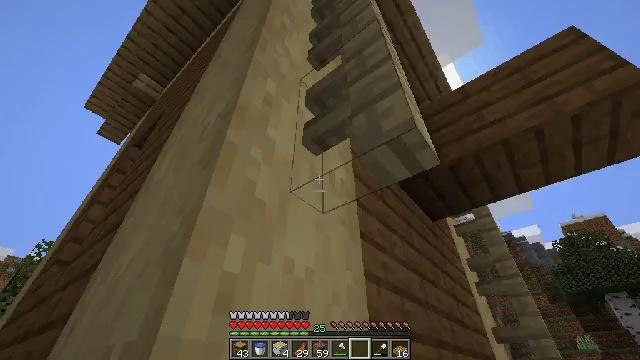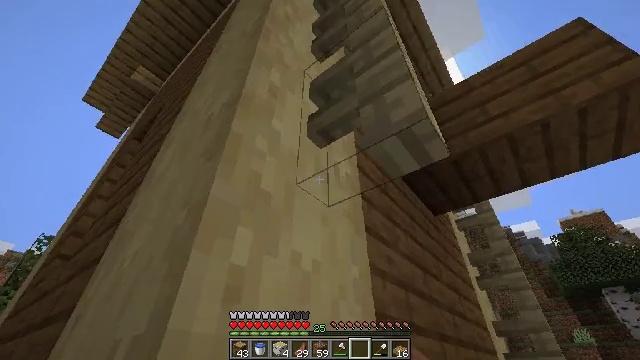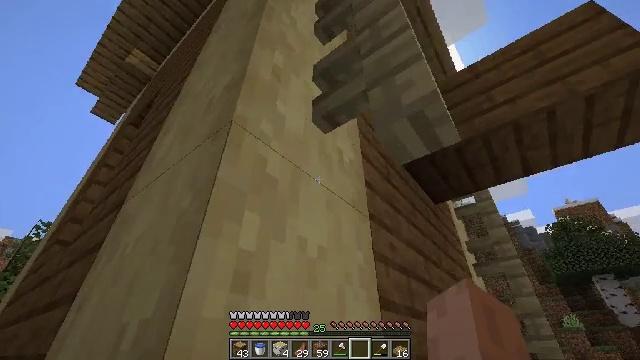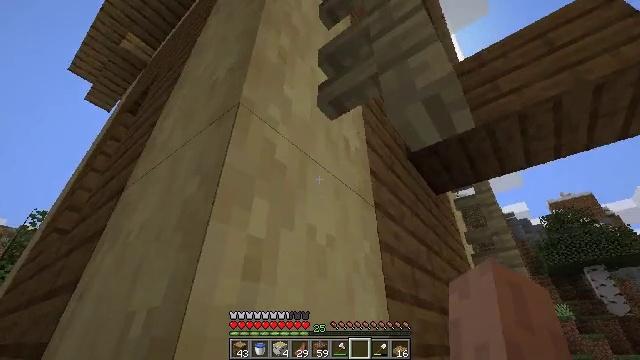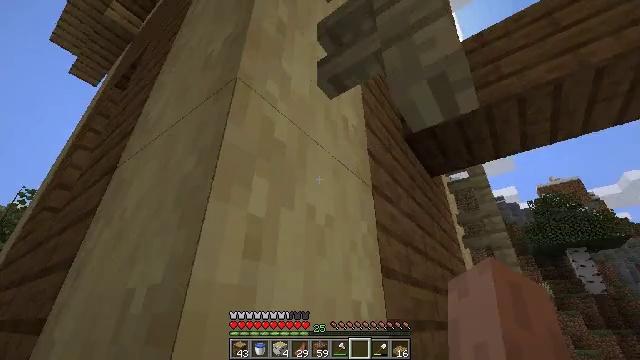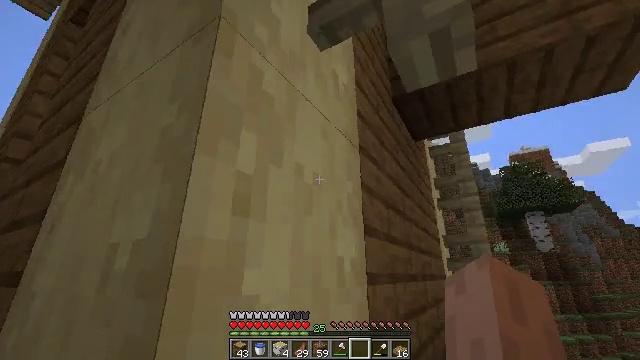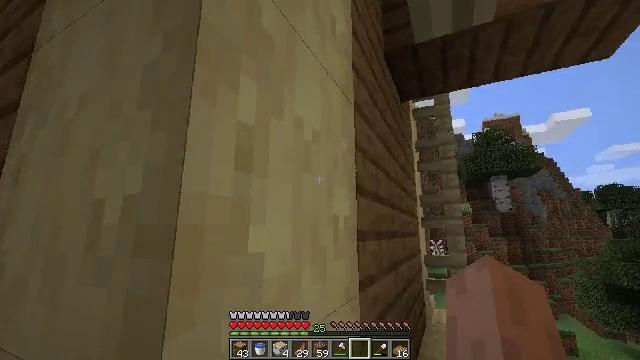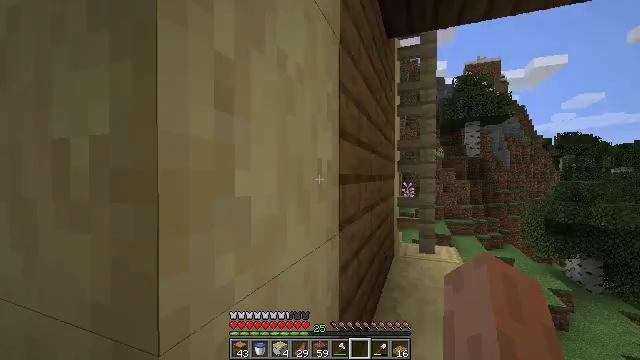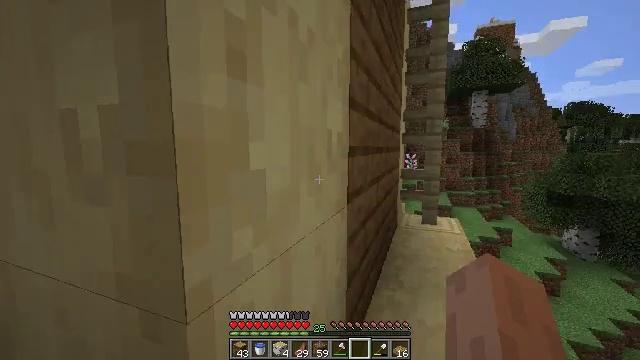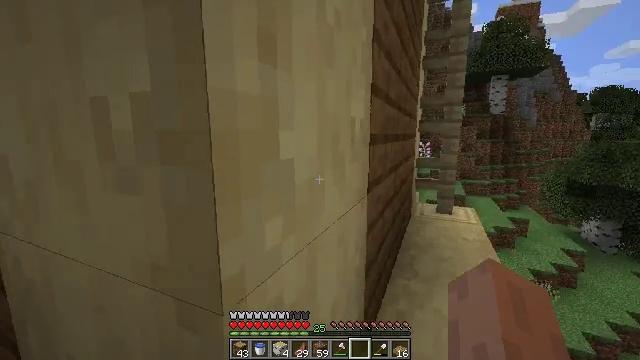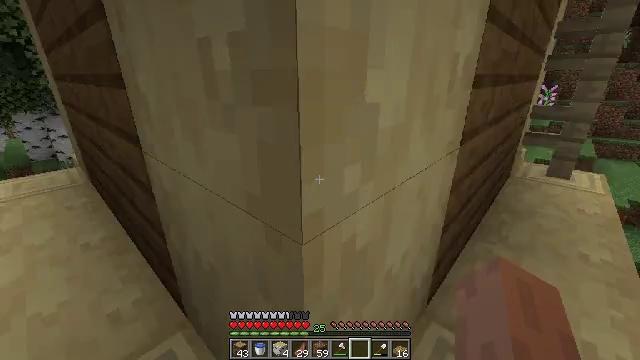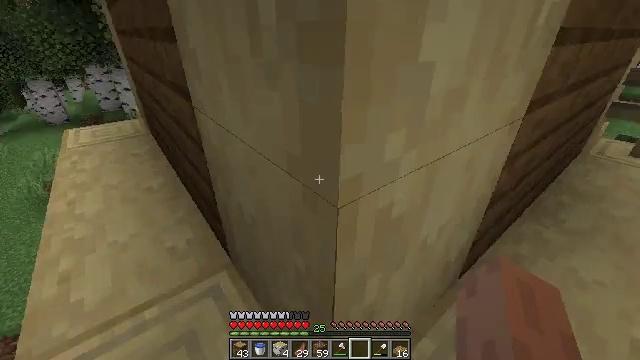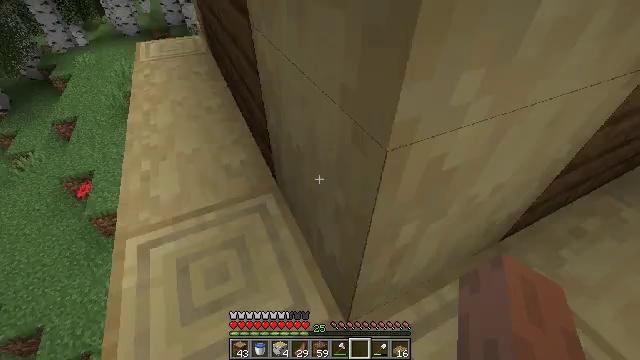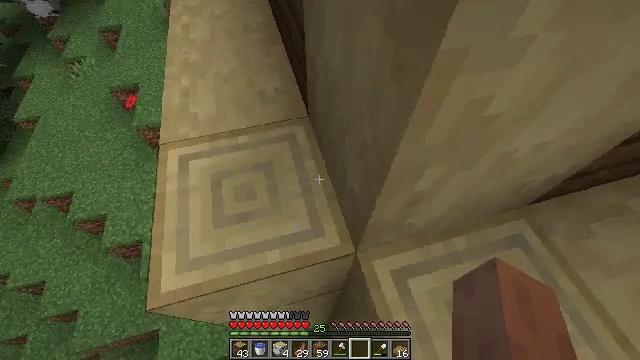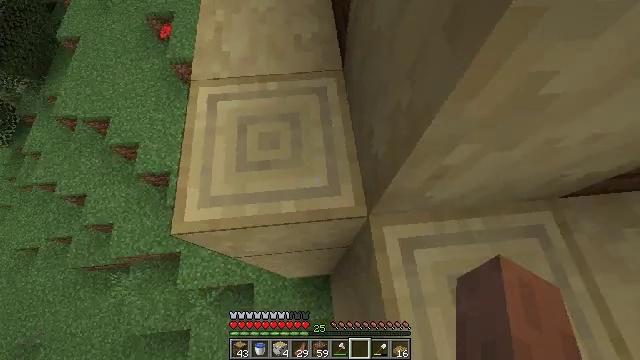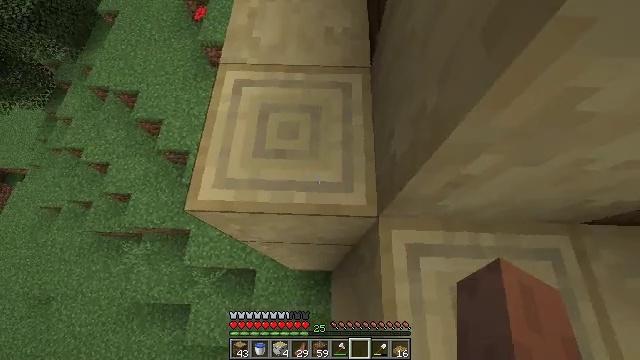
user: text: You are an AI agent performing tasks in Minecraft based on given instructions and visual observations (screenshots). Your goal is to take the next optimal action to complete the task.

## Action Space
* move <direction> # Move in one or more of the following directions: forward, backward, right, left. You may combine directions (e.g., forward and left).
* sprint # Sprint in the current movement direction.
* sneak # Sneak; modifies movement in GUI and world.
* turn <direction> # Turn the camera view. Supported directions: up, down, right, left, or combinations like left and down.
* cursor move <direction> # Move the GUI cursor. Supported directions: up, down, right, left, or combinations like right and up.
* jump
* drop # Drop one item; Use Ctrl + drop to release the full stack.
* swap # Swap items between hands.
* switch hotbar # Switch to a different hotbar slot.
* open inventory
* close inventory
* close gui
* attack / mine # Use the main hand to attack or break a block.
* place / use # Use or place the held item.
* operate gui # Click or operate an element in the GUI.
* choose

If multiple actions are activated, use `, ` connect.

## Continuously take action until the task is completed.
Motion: motion action
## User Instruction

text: Use birch planks and sticks to craft a birch fence.
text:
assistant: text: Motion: move left, sneak, turn down
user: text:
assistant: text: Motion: move left, sneak, turn down
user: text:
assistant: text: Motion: move left, sneak, turn down
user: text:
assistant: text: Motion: move left, sneak, turn right and down
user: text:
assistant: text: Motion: move left, sneak, turn right and down
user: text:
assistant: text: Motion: move left, sneak, turn right and down
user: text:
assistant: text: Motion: move back and move left, sneak, turn right and down
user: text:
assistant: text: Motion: move back and move left, sneak, turn down
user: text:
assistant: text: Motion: move back and move left, sneak, turn left and down
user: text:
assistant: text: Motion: move back and move left, sneak, turn left and down
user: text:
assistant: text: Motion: move back and move left, sneak, turn left and down
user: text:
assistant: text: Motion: move back and move left, sneak, turn left and down
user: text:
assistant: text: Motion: move back and move left, sneak, turn left and down
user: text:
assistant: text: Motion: move left, sneak, turn left and down
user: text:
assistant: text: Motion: move left, sneak, turn left
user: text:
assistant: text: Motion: move left, sneak, turn left and up
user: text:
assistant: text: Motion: move left, sneak, turn up
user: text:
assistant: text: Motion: move left, sneak, turn up
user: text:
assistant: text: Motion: move left, sneak, turn up
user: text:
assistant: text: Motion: move forward and move left, sneak, turn right and up
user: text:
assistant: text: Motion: move forward and move left, sneak, turn right and up
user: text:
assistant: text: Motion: move forward and move left, sneak, turn up
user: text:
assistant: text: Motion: move forward and move left, sneak, turn up
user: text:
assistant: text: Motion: move forward and move left, sneak, turn left and up
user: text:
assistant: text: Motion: move forward and move left, sneak, turn left and up
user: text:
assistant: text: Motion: move forward and move left, sneak, turn left and up
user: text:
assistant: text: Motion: move forward and move left, sneak, turn left and up
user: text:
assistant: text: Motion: move forward, turn up
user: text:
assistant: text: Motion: move forward
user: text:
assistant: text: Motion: move forward, turn right and up